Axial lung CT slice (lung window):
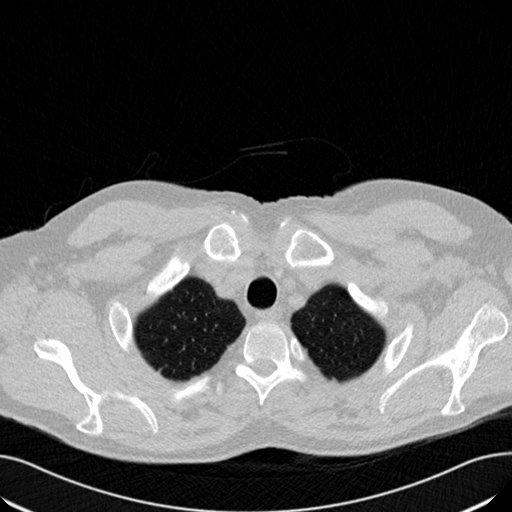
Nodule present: no